RGB frame:
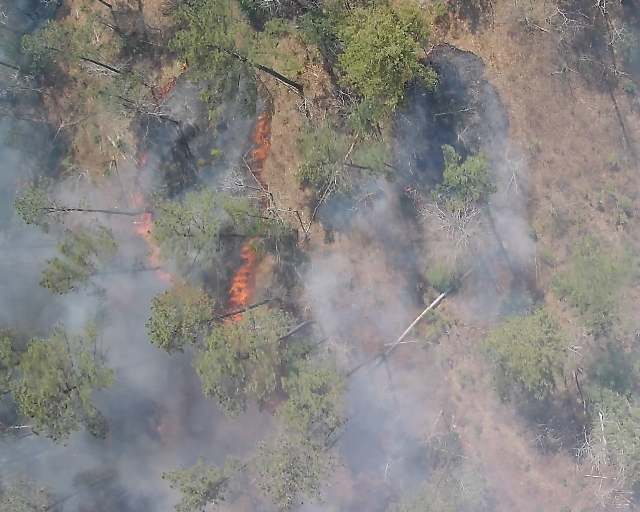
Thermal frame:
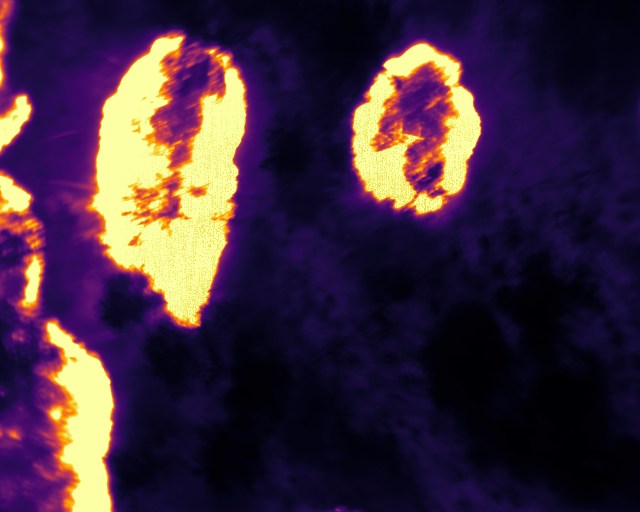
Captured: 2026-02-26 02:29:34
Pixels at or above 80 °C: 65610 (fraction of frame: 0.2002)